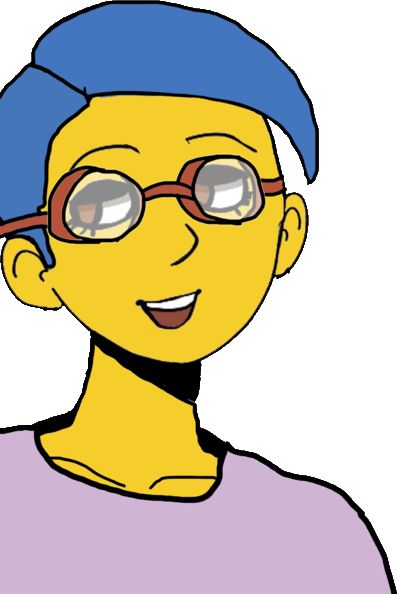
Label: 5_Ashbie_and_Enbie_Girl